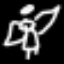
Label: angel